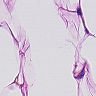
Metastatic tissue present: no